Question: I am trying to create a popup window for android honeycomb like google docs application I followed <URL> tutorial, I am able to get popup, but how to make it as modal window? How to create border effects like the one shown in image

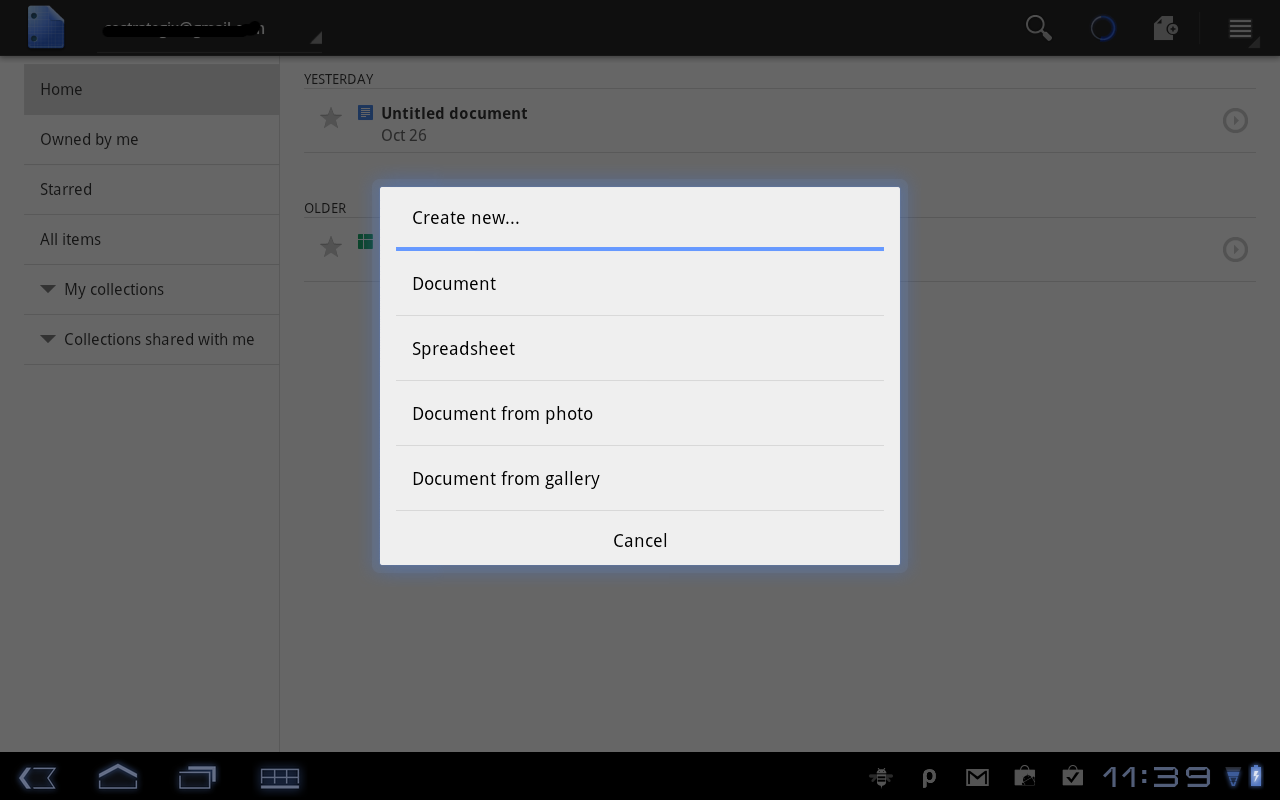
Answer: Try this.
'''
Dialog d = new AlertDialog.Builder(Buddies.this,AlertDialog.THEME_HOLO_LIGHT)
.setTitle("Create New")
.setNegativeButton("Cancel", null)
.setItems(new String[]{"Document", "SpreadSheet","",""}, new DialogInterface.OnClickListener(){
@Override
public void onClick(DialogInterface dlg, int position)
{
if ( position == 0 )
{
}
else if(position == 1){
}
else if(position == 2){
}
}
})
.create();
d.show();
'''